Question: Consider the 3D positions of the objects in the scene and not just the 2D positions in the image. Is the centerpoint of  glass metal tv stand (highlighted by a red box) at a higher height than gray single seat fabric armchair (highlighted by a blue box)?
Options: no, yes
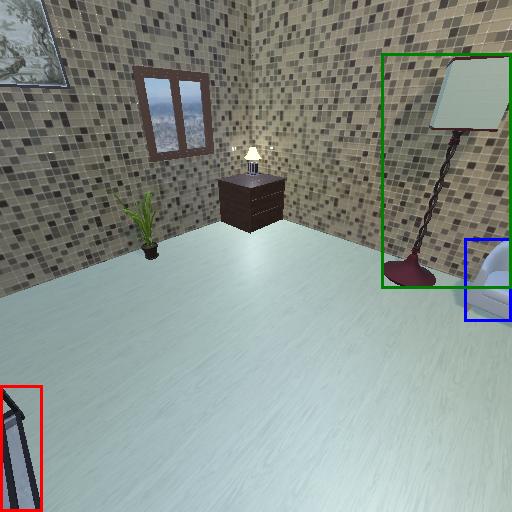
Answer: no